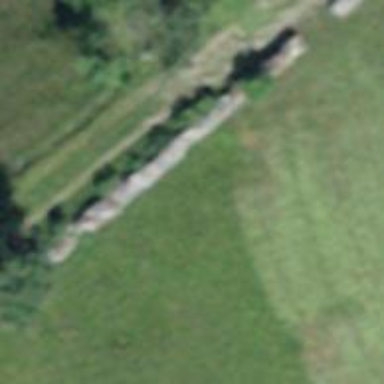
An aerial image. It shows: Dry stone wall barrier.